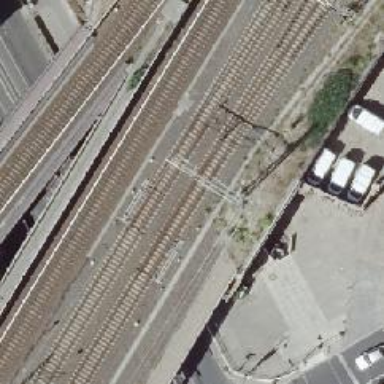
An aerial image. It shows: Bridge with electrified railway tracks featuring contact line.